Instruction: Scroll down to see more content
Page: traveler
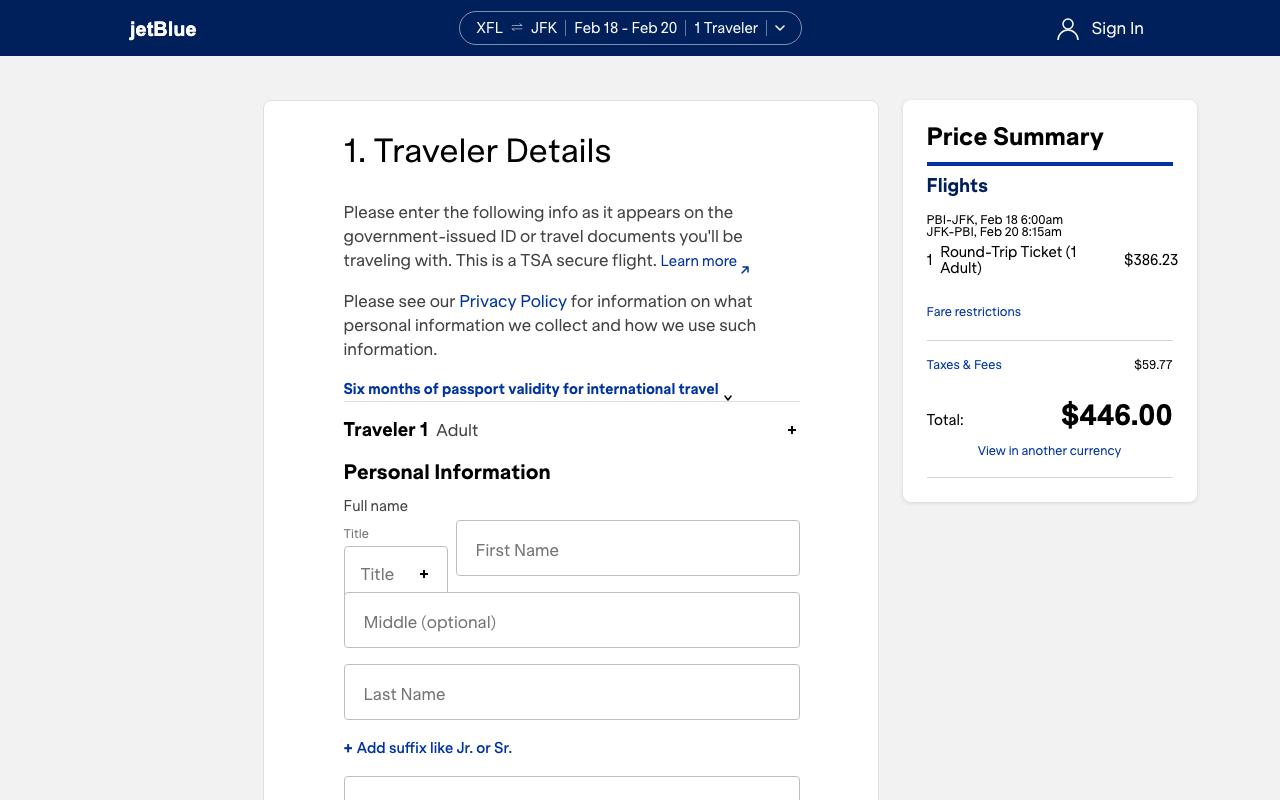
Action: scroll